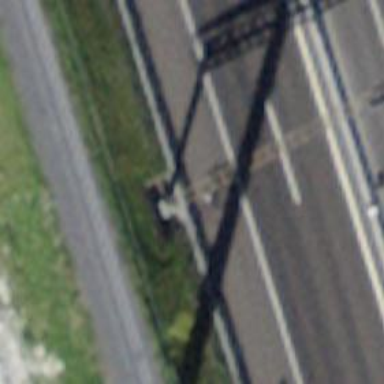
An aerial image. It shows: Gantry structure.